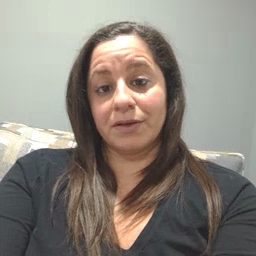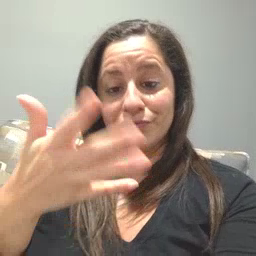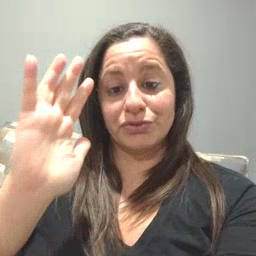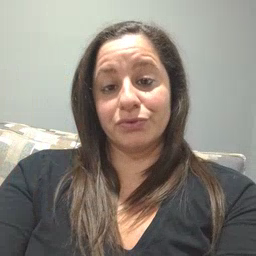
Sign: finish